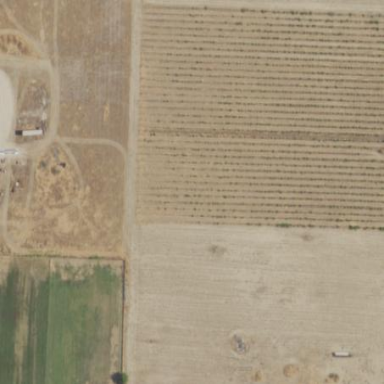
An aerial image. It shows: Vineyard.